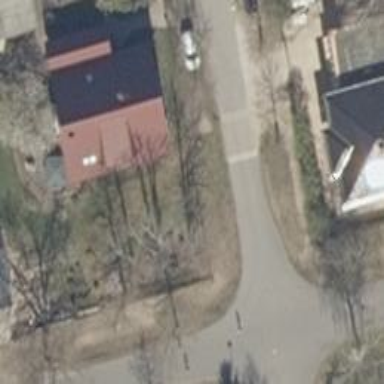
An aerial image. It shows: Table-style traffic calming feature.